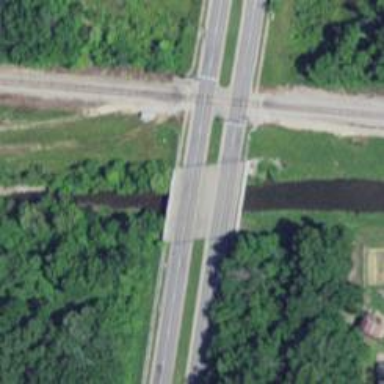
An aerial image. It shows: Secondary road with bridge.